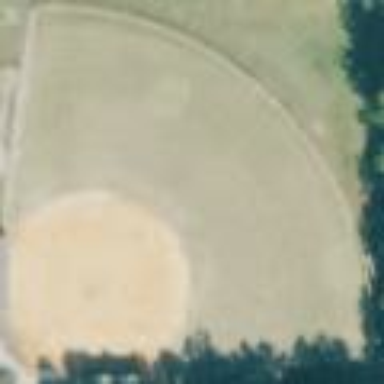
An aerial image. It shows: Grass pitch designated for softball games.